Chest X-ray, AP view. Patient: 28 years old, sex M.
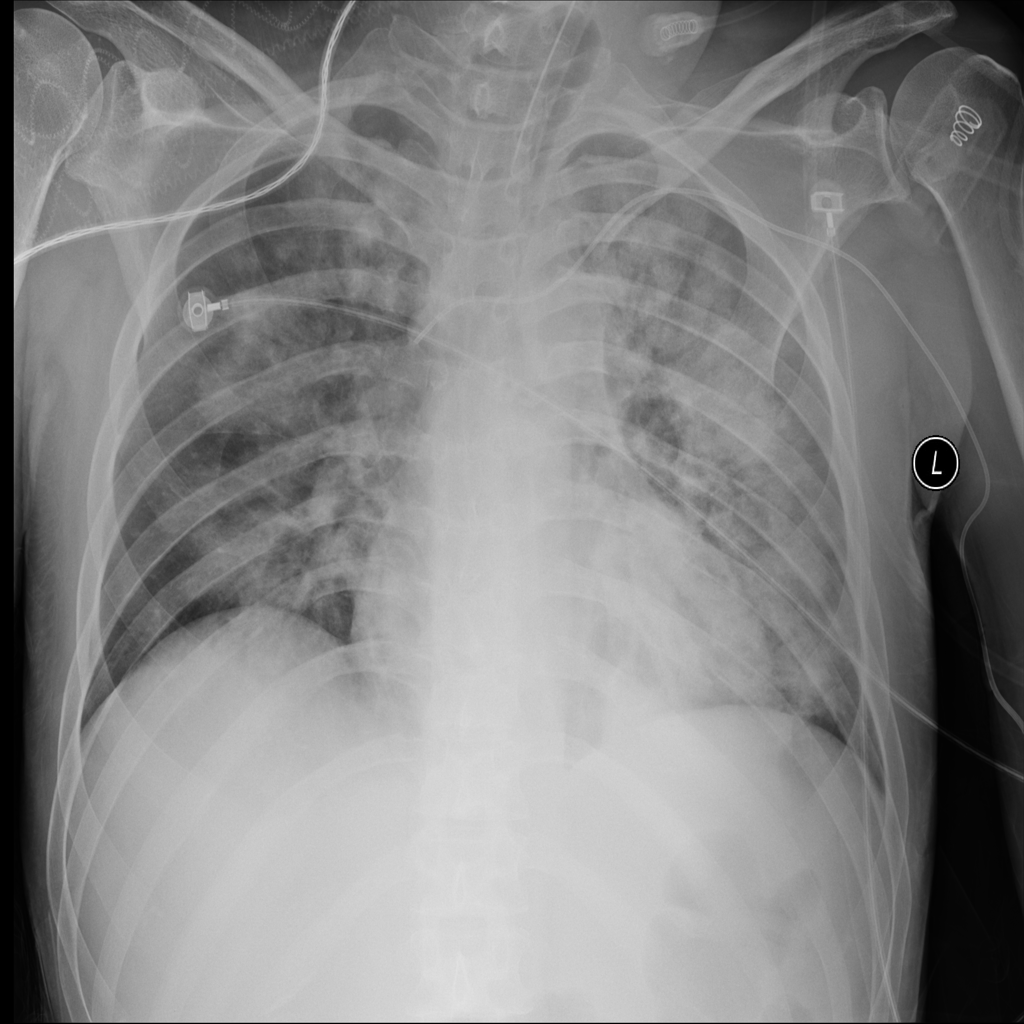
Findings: Infiltration